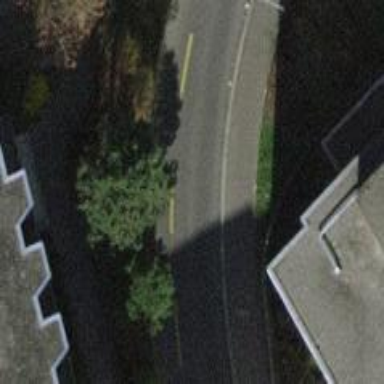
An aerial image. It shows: Residential road with asphalt surface and opposite lane cycleway.